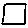
Label: square